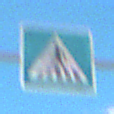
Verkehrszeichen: FussgaengerueberwegRechts
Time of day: Midday
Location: Outdoor (Nature)
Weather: PartlyCloudy
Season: NotSpecified
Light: Natural